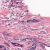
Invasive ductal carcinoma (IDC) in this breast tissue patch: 1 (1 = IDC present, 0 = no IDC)